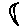
Label: moon